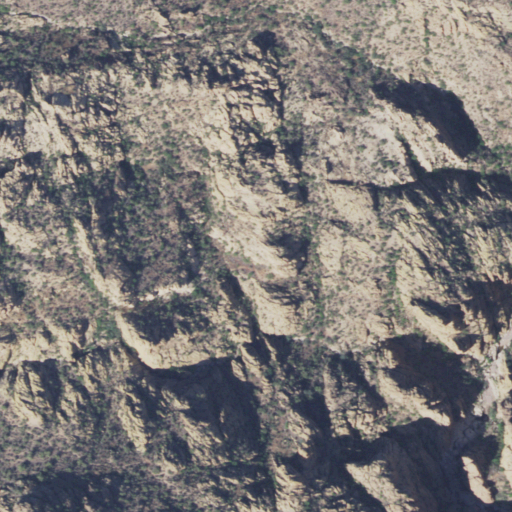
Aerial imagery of valley in Arizona named Black Canyon (historical) containing only shrub